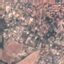
Land use / land cover class: Residential